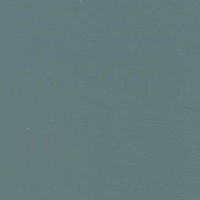
EUNIS habitat code: 14
Species observed at this site:
Bartsia alpina